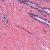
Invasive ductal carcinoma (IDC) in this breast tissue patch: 0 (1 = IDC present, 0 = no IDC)